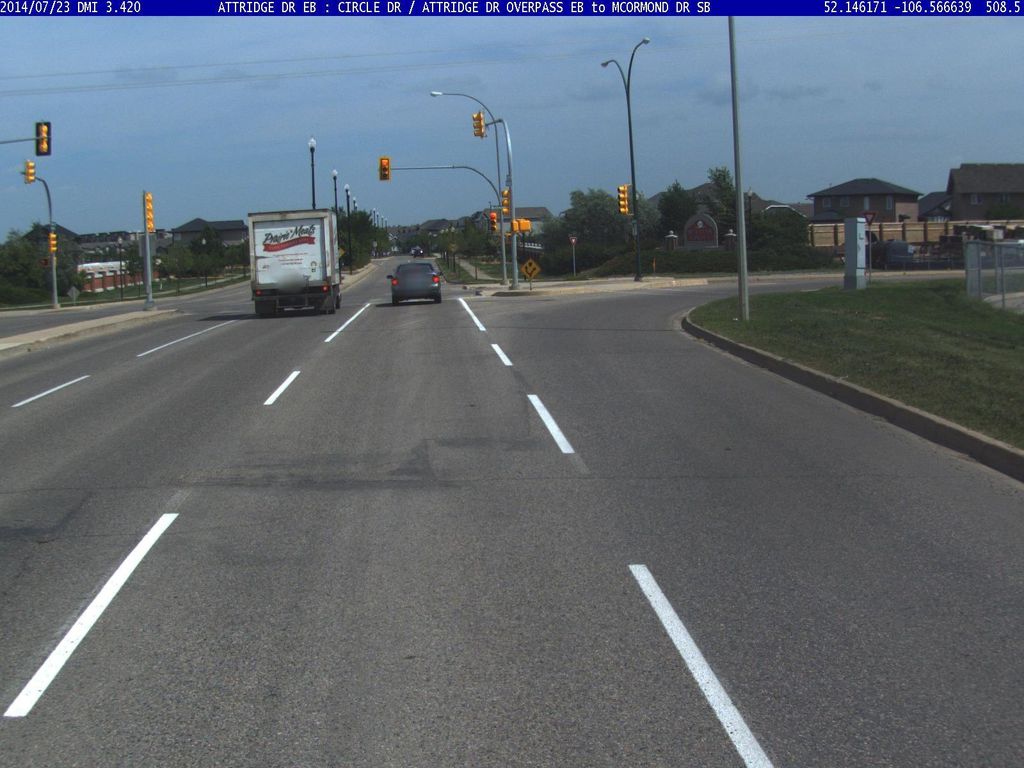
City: saskatoon